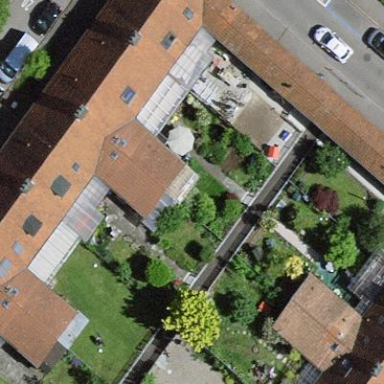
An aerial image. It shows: Terrace building.